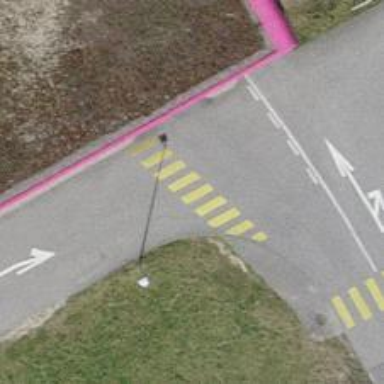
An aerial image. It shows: Uncontrolled crossing on the road.